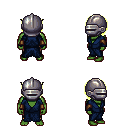
a pixel art fantasy rpg character, male body template, orc, green skin, blue robe, gold greaves, gold pageboy hairstyle, metal helm, leather bracers, four views (front, back, left, right), 2x2 character sprite sheet, small pixel art, hard edges, no anti-aliasing